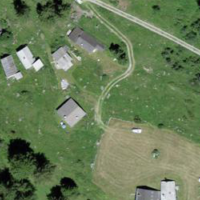
EUNIS habitat code: 26
Species observed at this site:
Geum rivale